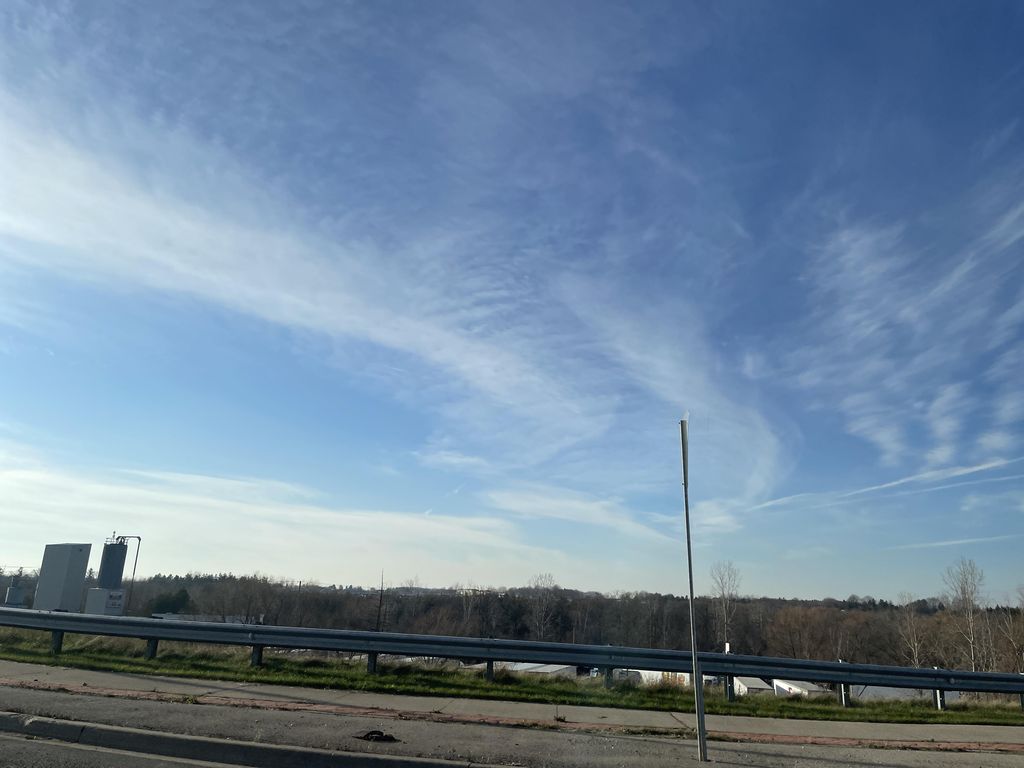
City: kitchener-waterloo